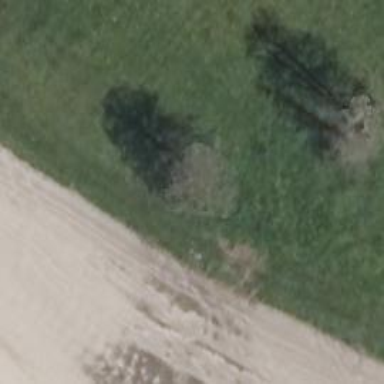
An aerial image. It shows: Deciduous tree with broadleaved leaves.